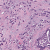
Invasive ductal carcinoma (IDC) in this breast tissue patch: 0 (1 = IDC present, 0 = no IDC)